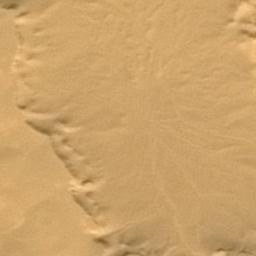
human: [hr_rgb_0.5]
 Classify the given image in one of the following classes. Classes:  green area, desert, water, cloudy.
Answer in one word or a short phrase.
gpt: desert